Question: I tried to install the mod manually, and I have followed the instruction carefully but still I am getting this error! any idea about this?
I went to the 'install/index.php' after editing all the files and copying all the folder with contents to its correct place

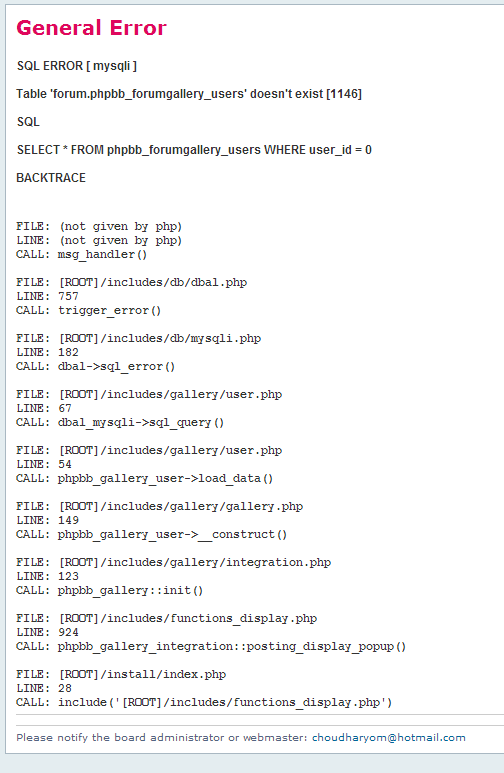
Answer: manual work are error prone
install 'automod' for phpbb3 or 'easymod' for phpbb2
and then install gallery via 'automod' or 'easymod'